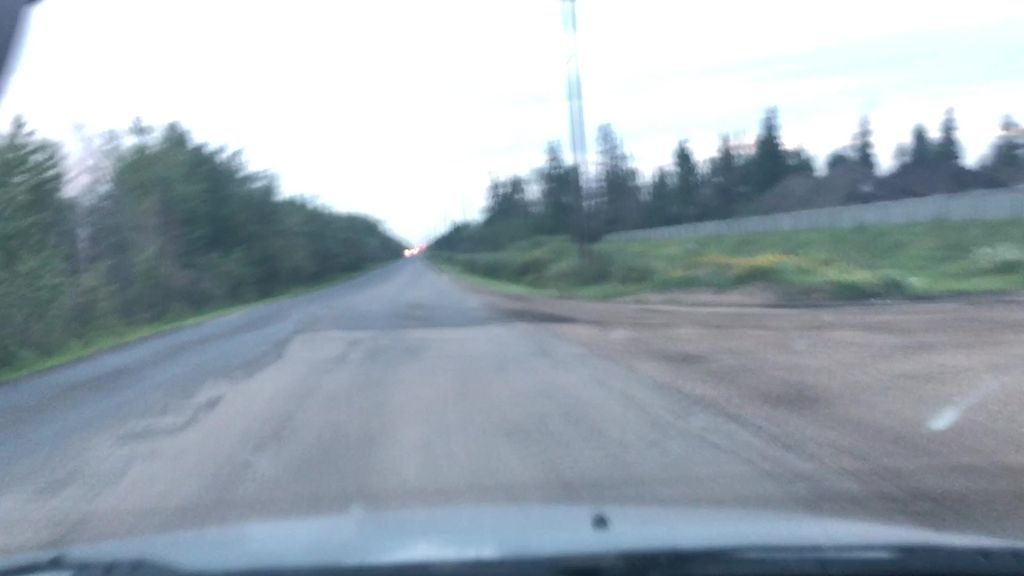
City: edmonton